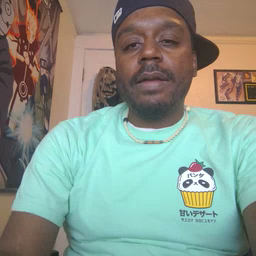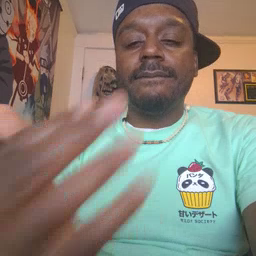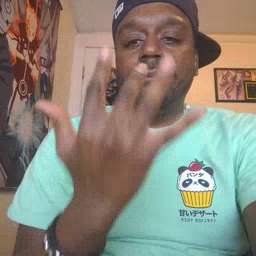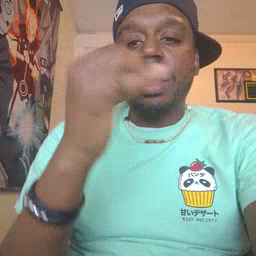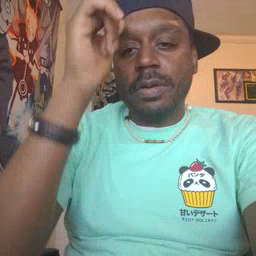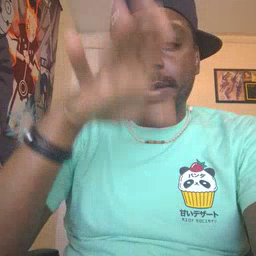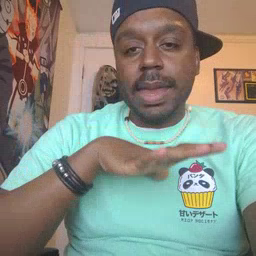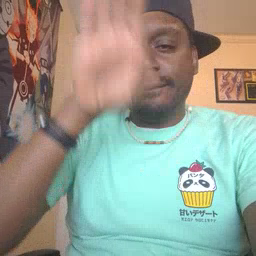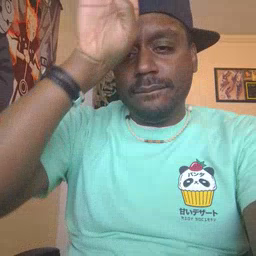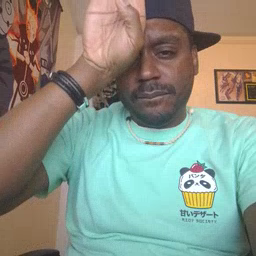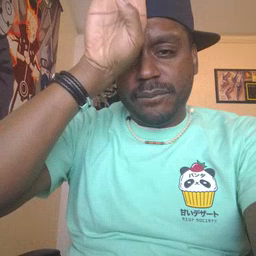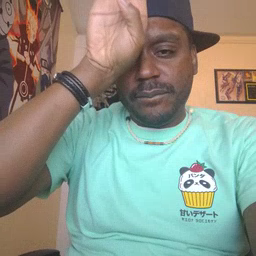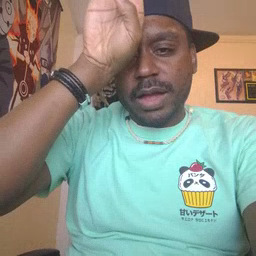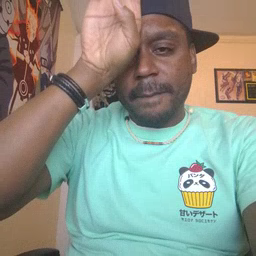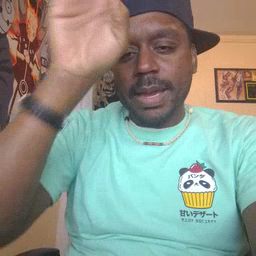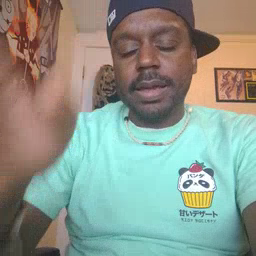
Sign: fireman